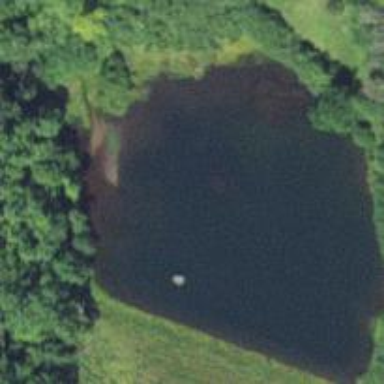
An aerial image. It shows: Reservoir area.